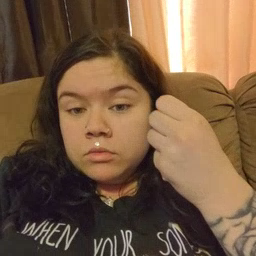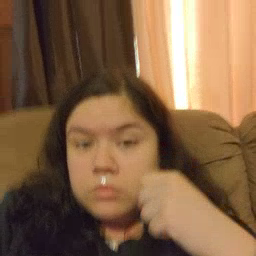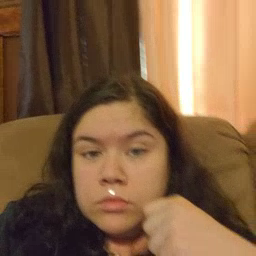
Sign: milk